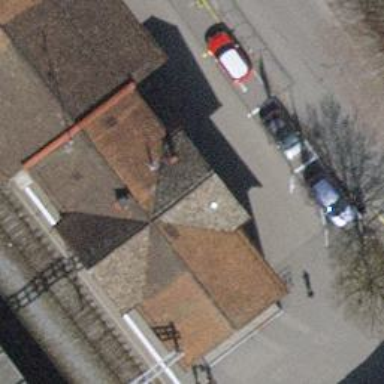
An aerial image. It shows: Railway station that also serves as public transport station.